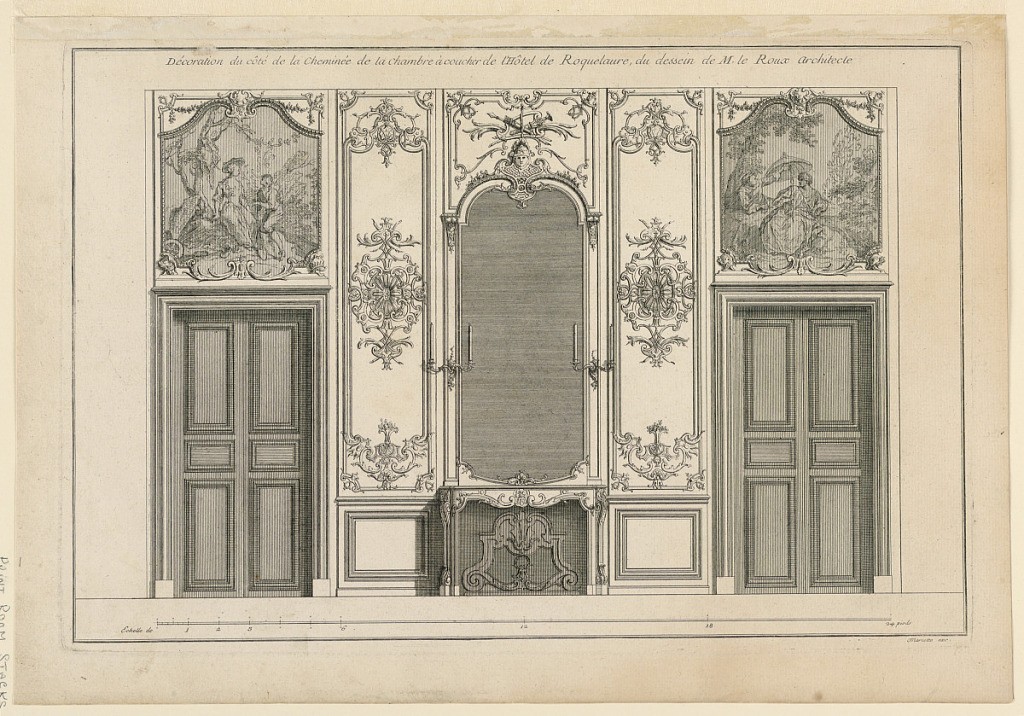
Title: Decoration of the Bedroom Fireplace Wall at Hotel Roquelaure
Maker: Jean-Baptiste Le Roux, French, ca. 1677-1746
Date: ca. 1727
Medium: Etching on paper
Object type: Print
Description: An elevation of a wall with a fireplace in center, flanked by double doors. Fireplace with a mirror with a voluted top. Paintings on overdoors. Panels decorated with scroll pattern at the ends and in center. Inscribed, upper margin: "Decoration du côté de la Cheminée de la Chambre à coucher de l'Hotel de Roquelaure, du dessein de M. le Roux Architecte"; lower right: "Mariette exc."